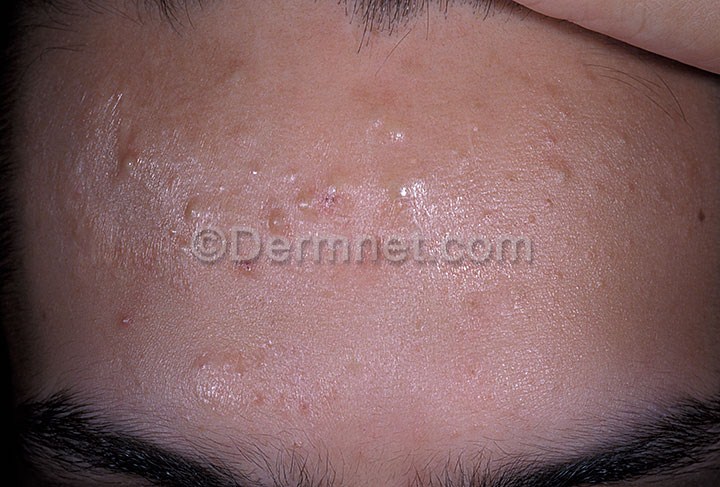
Disease: Acne and Rosacea Photos